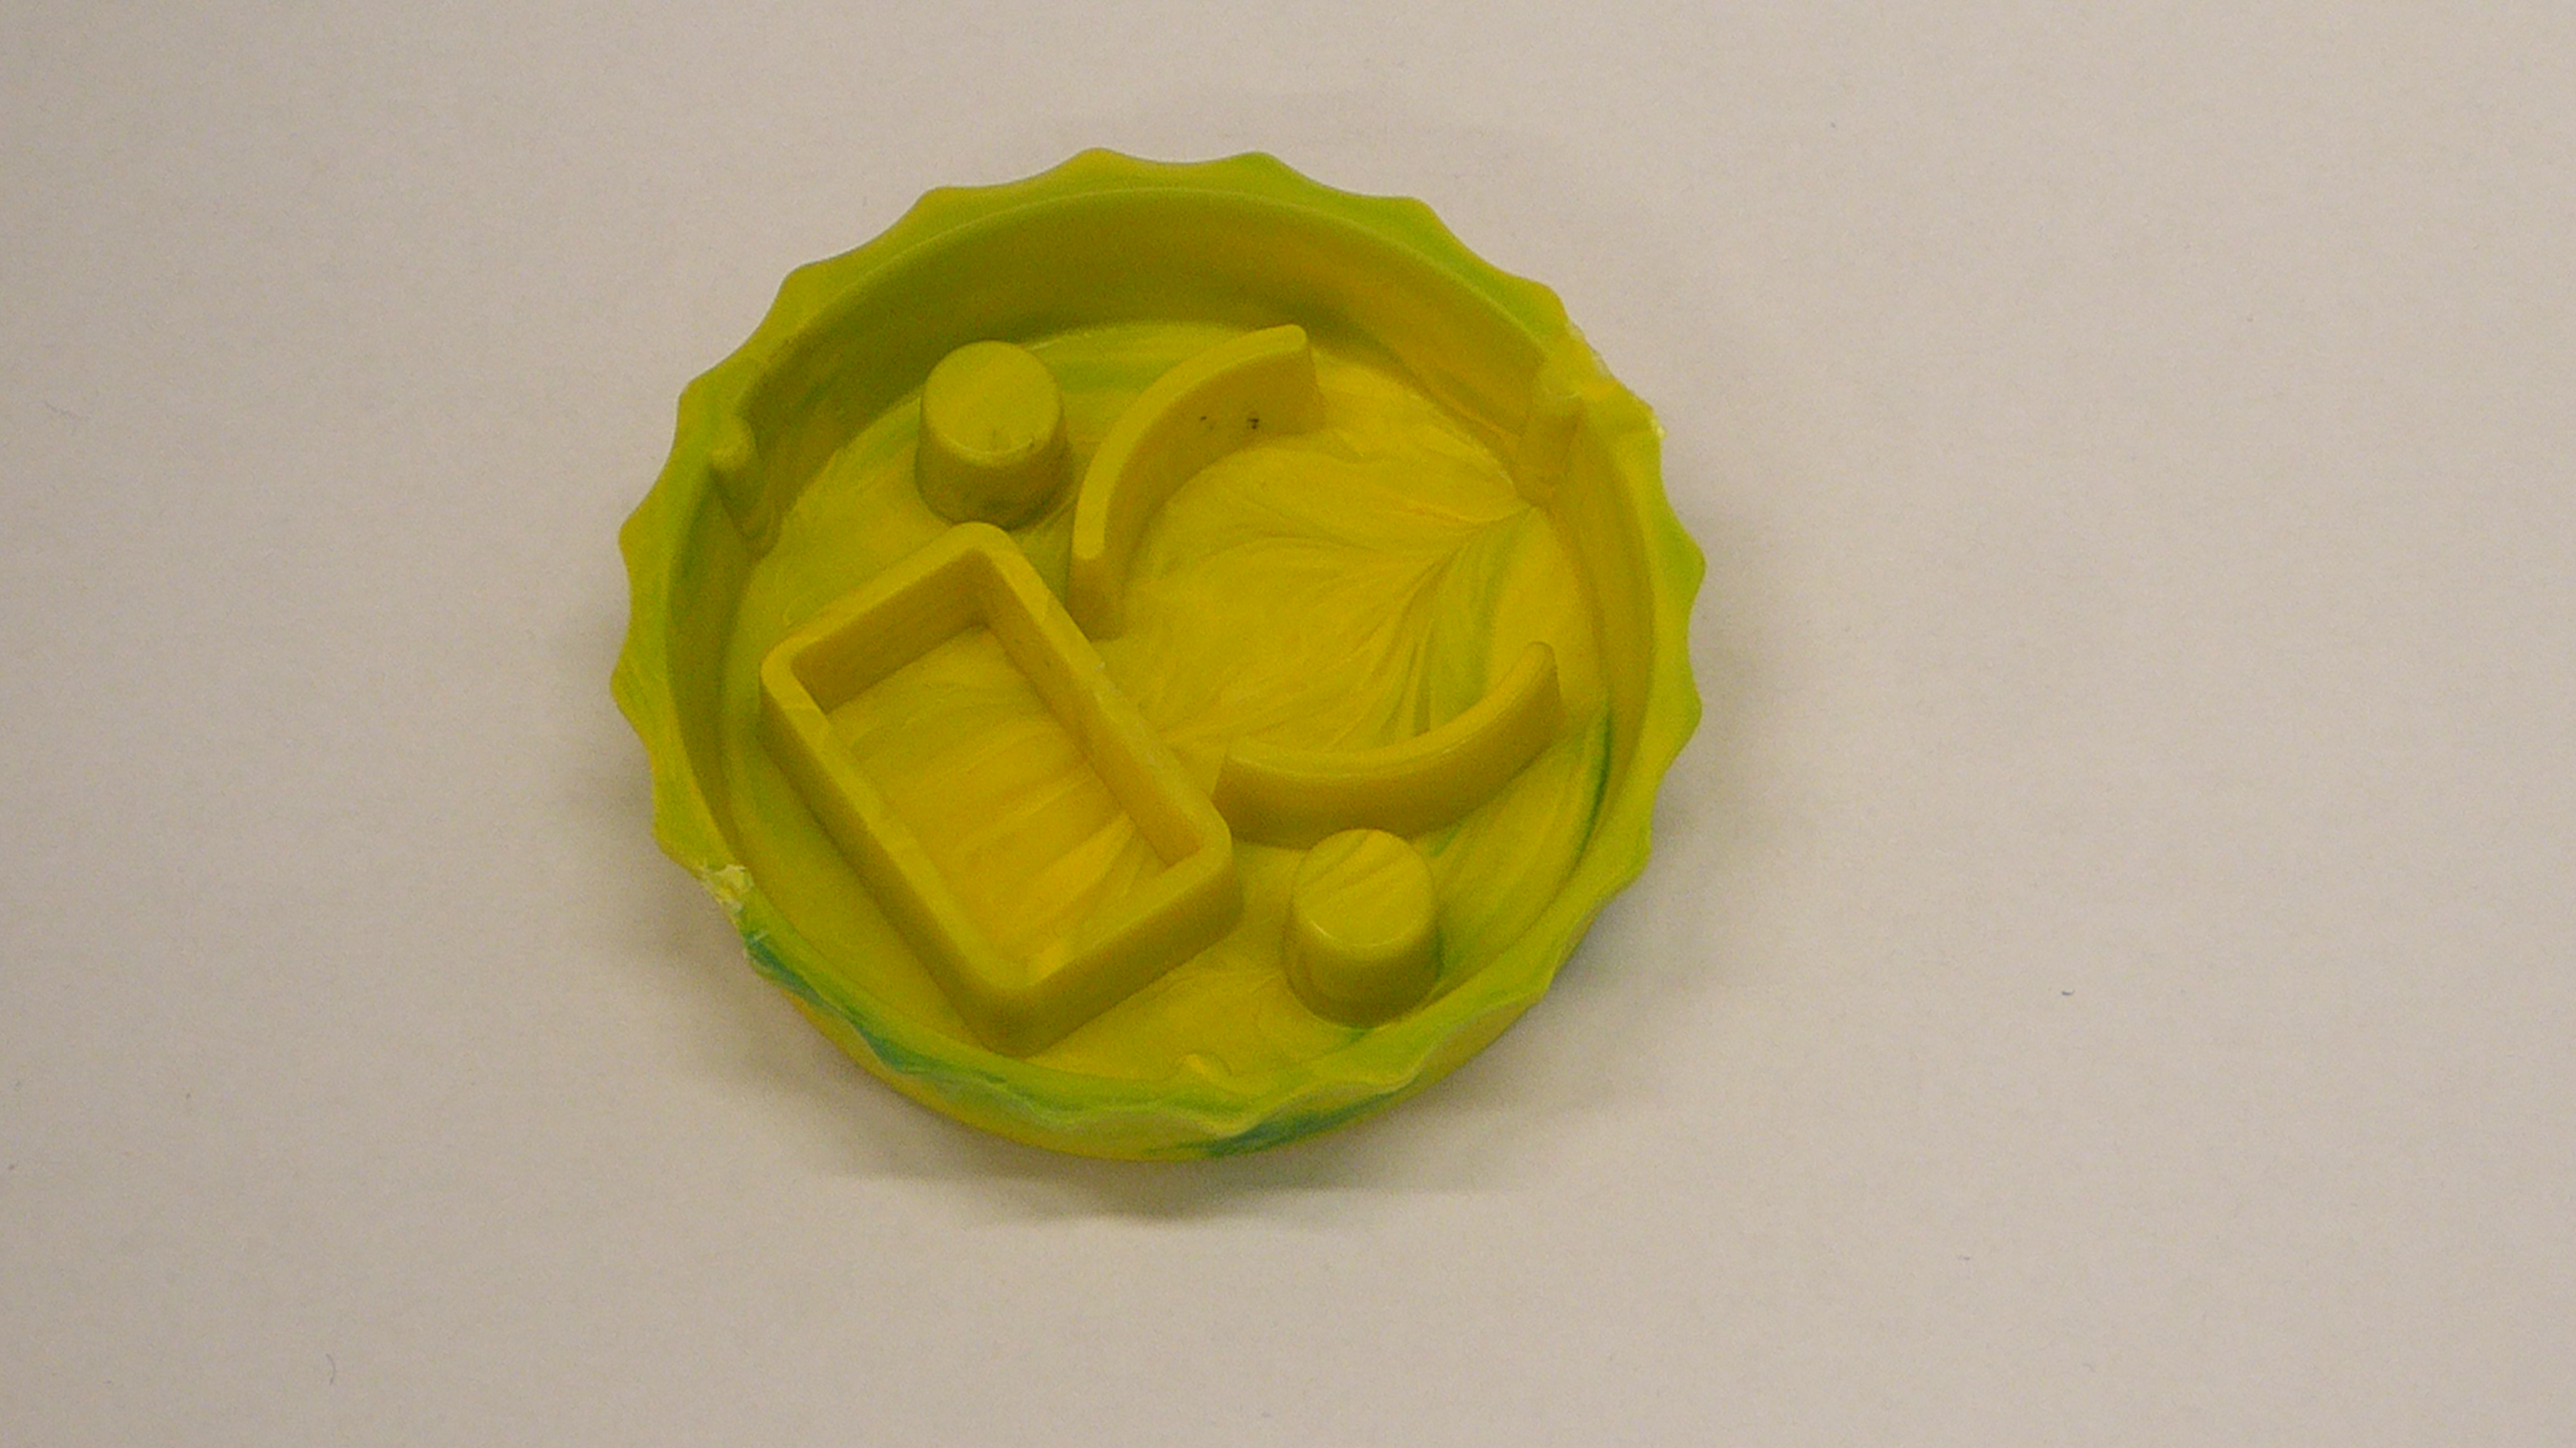
Label: Bottle Opener - Cover